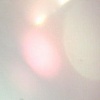
Label: sunburn